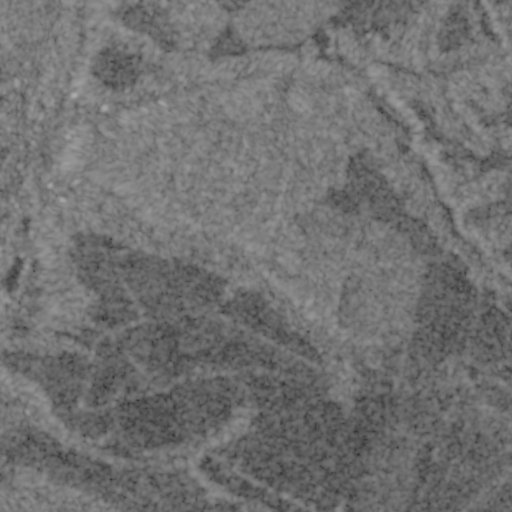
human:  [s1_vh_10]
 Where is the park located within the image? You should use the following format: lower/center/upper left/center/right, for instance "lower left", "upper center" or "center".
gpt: The park is located in the upper right of the image.
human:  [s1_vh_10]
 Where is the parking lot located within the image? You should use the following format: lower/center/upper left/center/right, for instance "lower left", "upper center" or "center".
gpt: The parking lot is located in the upper left of the image.
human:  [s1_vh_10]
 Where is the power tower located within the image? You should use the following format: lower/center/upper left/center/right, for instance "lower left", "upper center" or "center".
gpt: The power tower is located in the lower left of the image.
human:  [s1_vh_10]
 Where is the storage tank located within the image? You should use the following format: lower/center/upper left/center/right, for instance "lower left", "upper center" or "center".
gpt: The storage tank is located in the lower center of the image.
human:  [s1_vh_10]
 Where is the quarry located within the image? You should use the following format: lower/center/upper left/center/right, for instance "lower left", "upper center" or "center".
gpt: There is no quarry in the image.

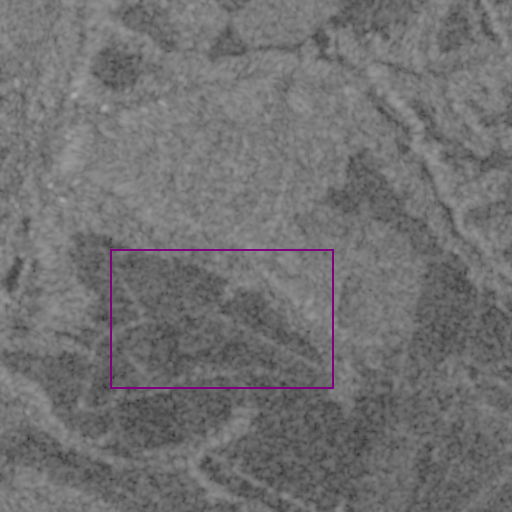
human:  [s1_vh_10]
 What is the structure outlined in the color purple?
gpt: The structure outlined in purple is a crop field.
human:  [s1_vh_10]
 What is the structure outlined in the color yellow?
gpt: There is no yellow outline.